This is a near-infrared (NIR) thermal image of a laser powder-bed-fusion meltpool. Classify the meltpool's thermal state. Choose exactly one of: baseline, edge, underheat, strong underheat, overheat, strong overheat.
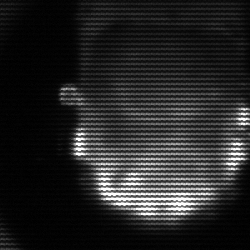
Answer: baseline